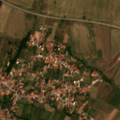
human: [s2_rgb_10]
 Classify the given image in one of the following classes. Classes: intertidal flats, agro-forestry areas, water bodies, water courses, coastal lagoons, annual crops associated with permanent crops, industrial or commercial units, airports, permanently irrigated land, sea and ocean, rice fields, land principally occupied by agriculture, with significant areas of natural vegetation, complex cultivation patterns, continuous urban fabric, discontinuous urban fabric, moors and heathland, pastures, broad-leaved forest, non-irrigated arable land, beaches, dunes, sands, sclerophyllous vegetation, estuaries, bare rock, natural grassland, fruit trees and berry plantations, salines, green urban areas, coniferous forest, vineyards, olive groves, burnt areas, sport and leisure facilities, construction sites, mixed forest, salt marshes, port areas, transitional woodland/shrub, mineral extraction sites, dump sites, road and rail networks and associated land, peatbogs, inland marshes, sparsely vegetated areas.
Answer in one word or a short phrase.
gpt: discontinuous urban fabric, non-irrigated arable land, complex cultivation patterns, land principally occupied by agriculture, with significant areas of natural vegetation